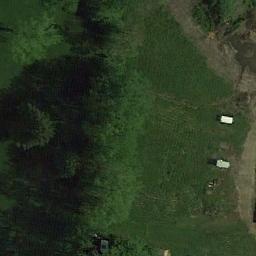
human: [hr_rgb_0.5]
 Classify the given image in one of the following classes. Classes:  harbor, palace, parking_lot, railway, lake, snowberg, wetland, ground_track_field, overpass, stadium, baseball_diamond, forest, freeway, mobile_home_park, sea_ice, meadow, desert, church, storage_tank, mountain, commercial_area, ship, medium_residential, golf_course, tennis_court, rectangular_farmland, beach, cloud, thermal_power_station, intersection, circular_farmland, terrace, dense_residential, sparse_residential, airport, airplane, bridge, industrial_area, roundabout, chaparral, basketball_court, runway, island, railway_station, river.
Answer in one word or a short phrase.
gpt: meadow